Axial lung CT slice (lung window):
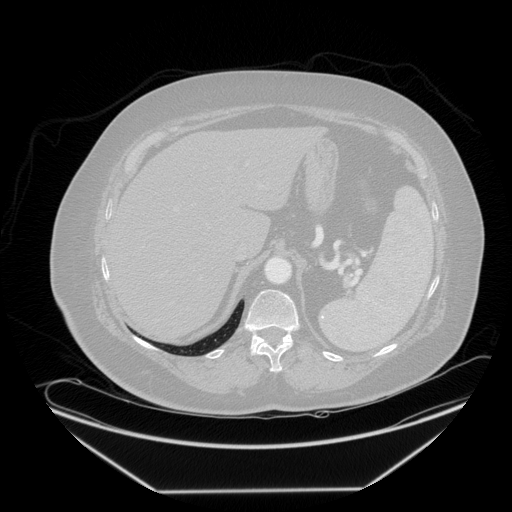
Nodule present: no